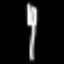
Label: fork